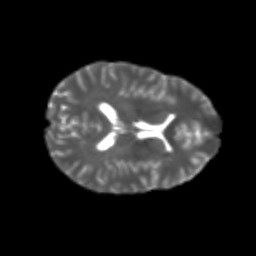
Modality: T2w
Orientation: axial
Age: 22
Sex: female
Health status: healthy
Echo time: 0.074 s